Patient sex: M
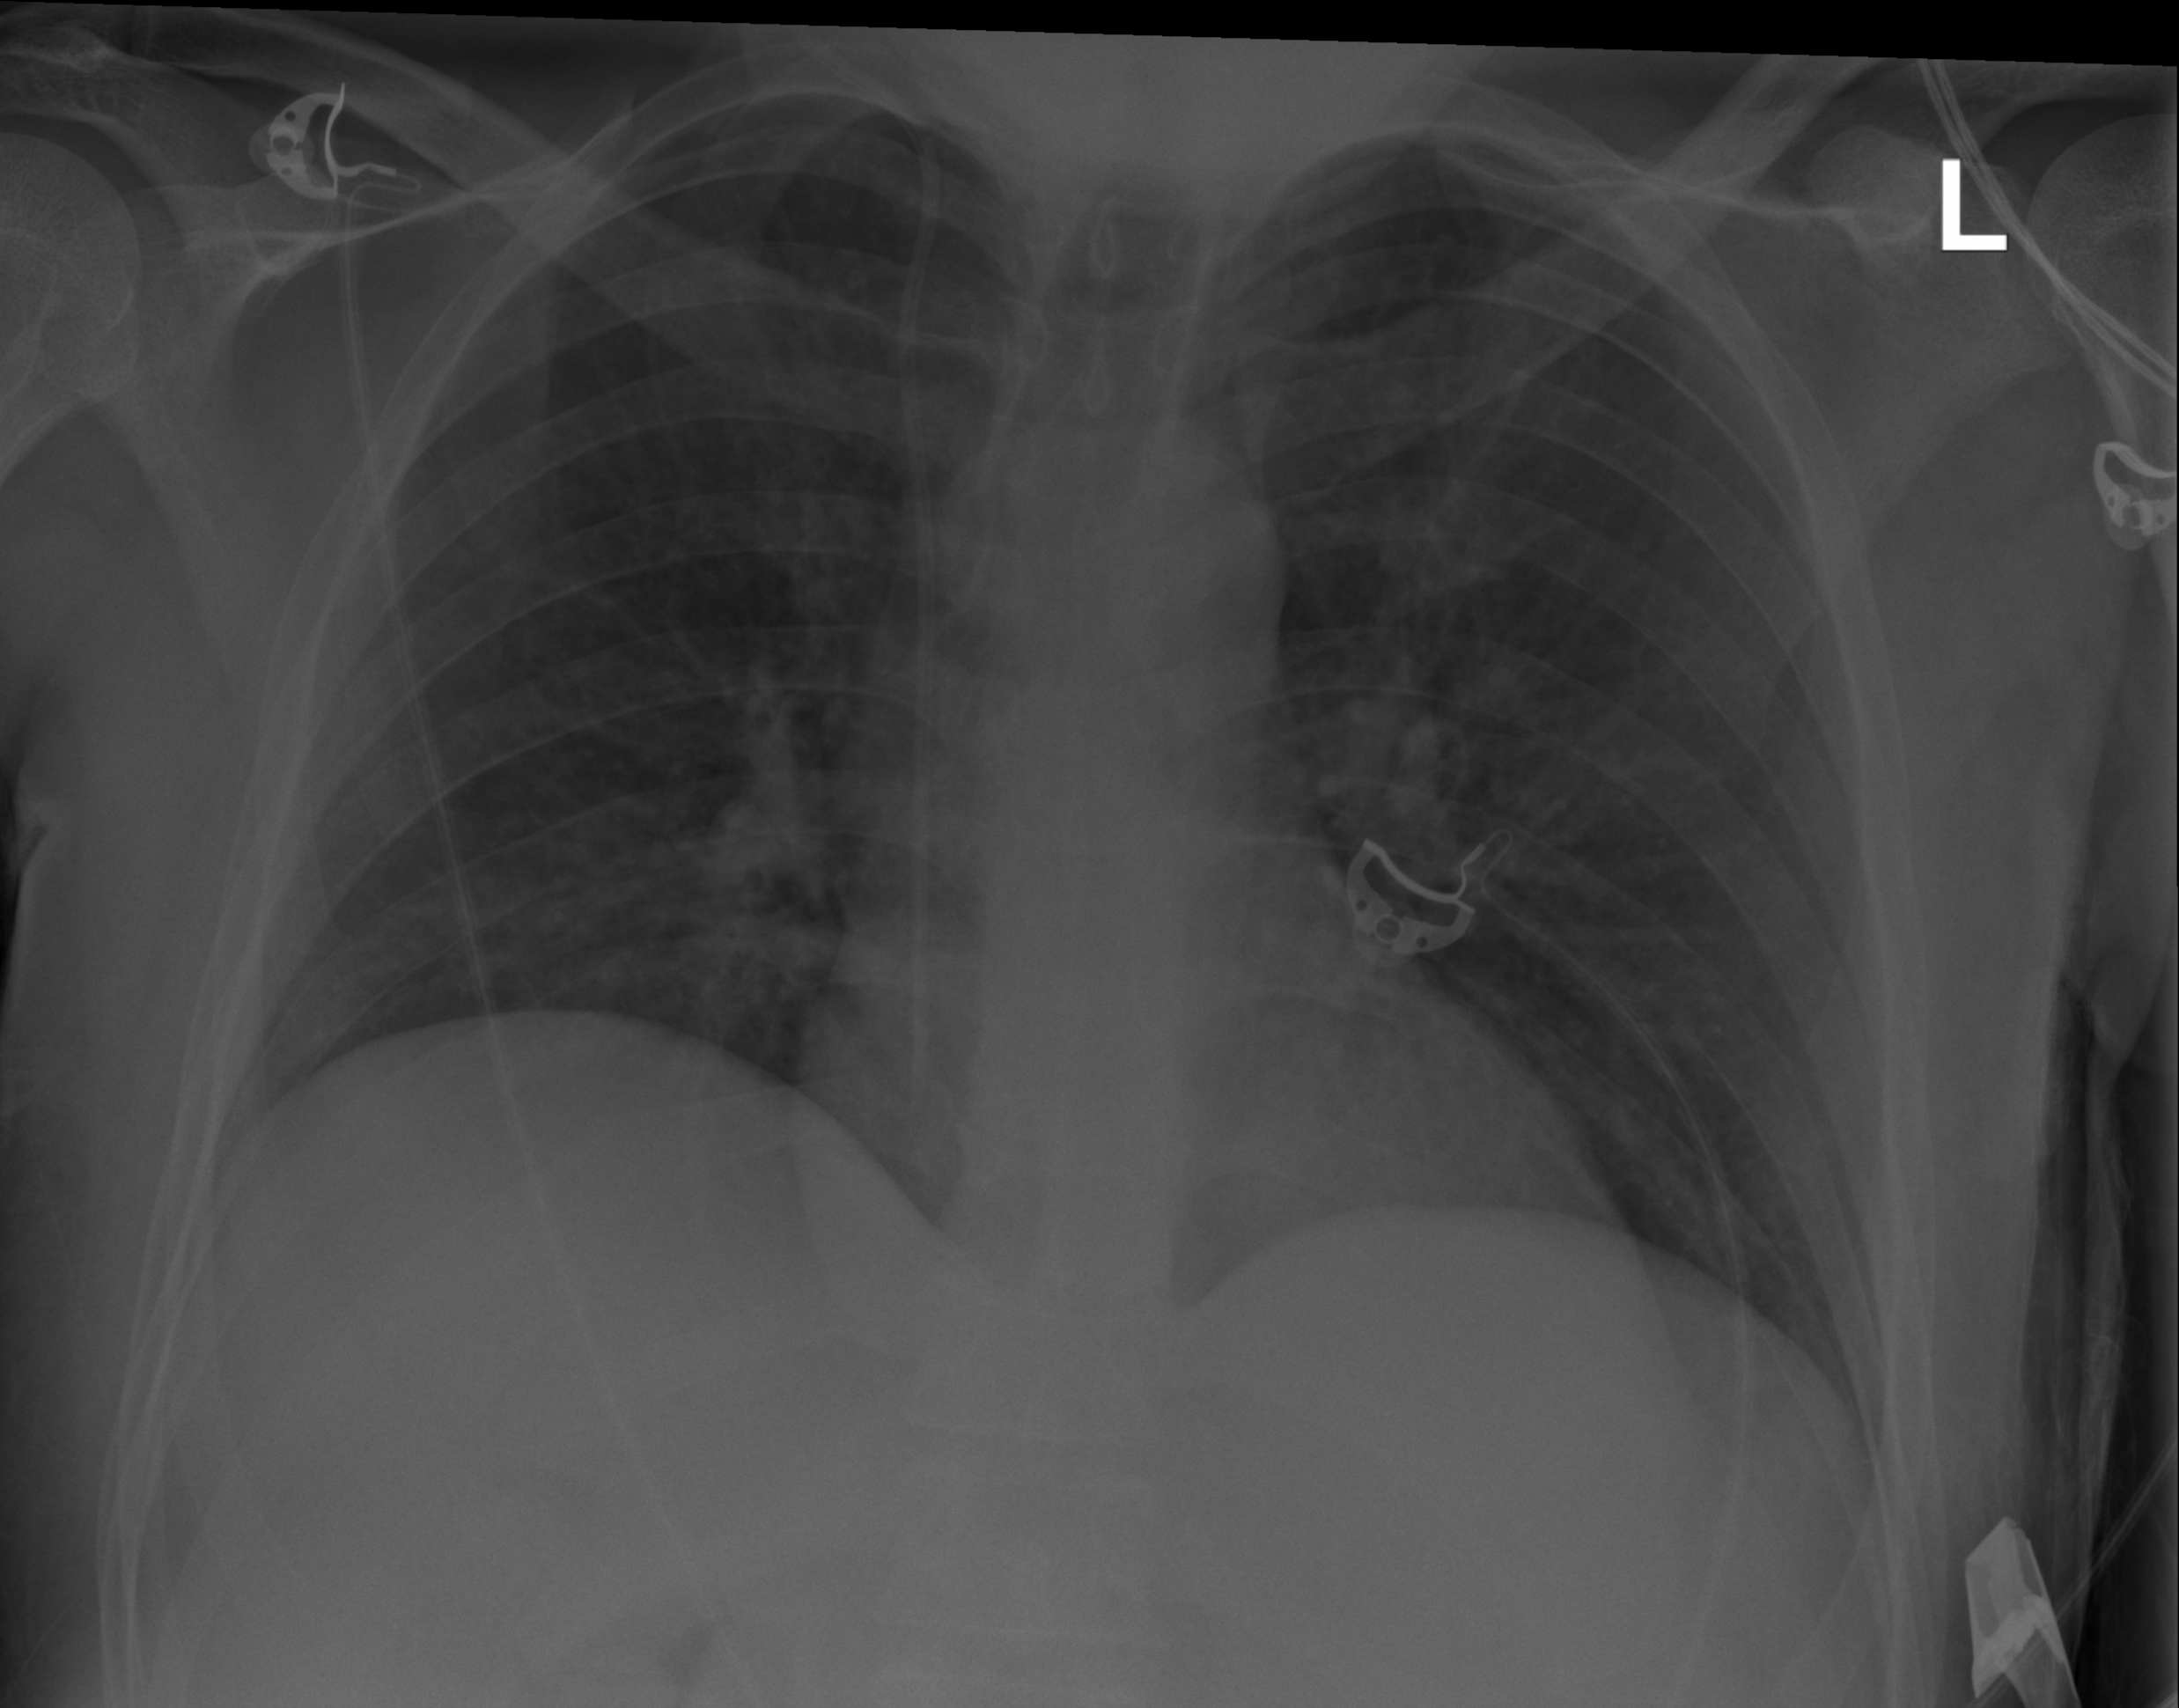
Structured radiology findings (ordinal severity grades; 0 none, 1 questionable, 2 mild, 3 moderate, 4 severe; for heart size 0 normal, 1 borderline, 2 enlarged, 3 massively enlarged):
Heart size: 0
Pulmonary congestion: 2
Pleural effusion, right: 0
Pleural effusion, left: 0
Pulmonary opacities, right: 2
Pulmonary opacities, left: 2
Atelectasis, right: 0
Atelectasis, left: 0